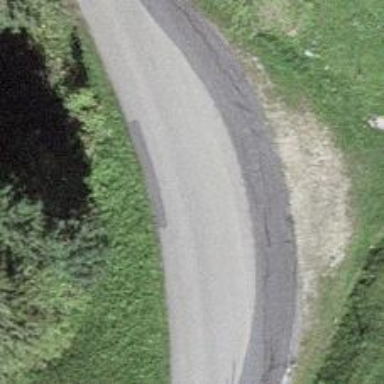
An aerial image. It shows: Unclassified road with asphalt surface.